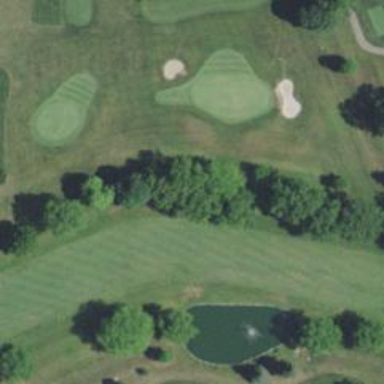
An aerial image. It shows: Golf hole.